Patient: sex M, age 66
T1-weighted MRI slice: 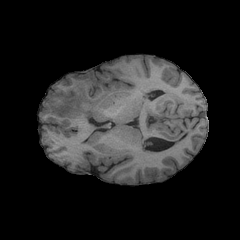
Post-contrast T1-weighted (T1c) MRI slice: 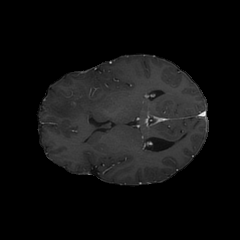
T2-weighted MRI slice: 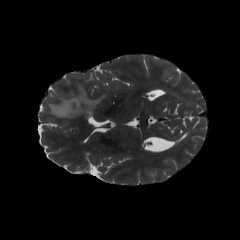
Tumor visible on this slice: yes
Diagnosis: Glioblastoma, IDH-wildtype
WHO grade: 4